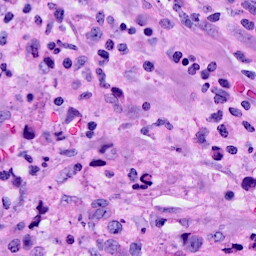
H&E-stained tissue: Breast